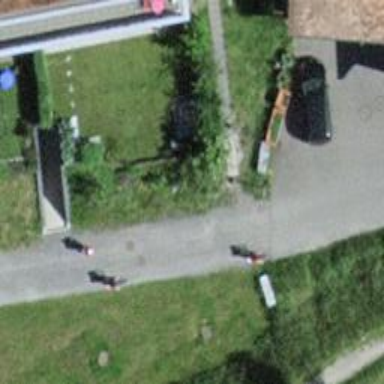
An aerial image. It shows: Road with steps.